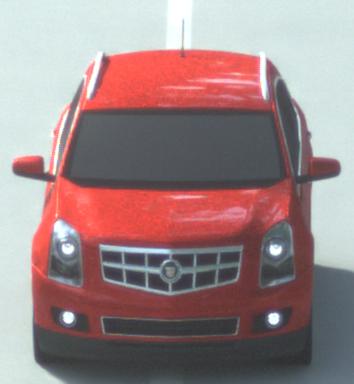
Make: Cadillac
Model: SRX 3.0 V6
Detailed model: SRX (II)
Model produced from: 2010/12
Model produced until: 2012/01
Doors: 5
Color: red
Road condition: dry road
Daytime: morning or afternoon
Contrast: low contrast